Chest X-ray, PA view. Patient: 59 years old, sex M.
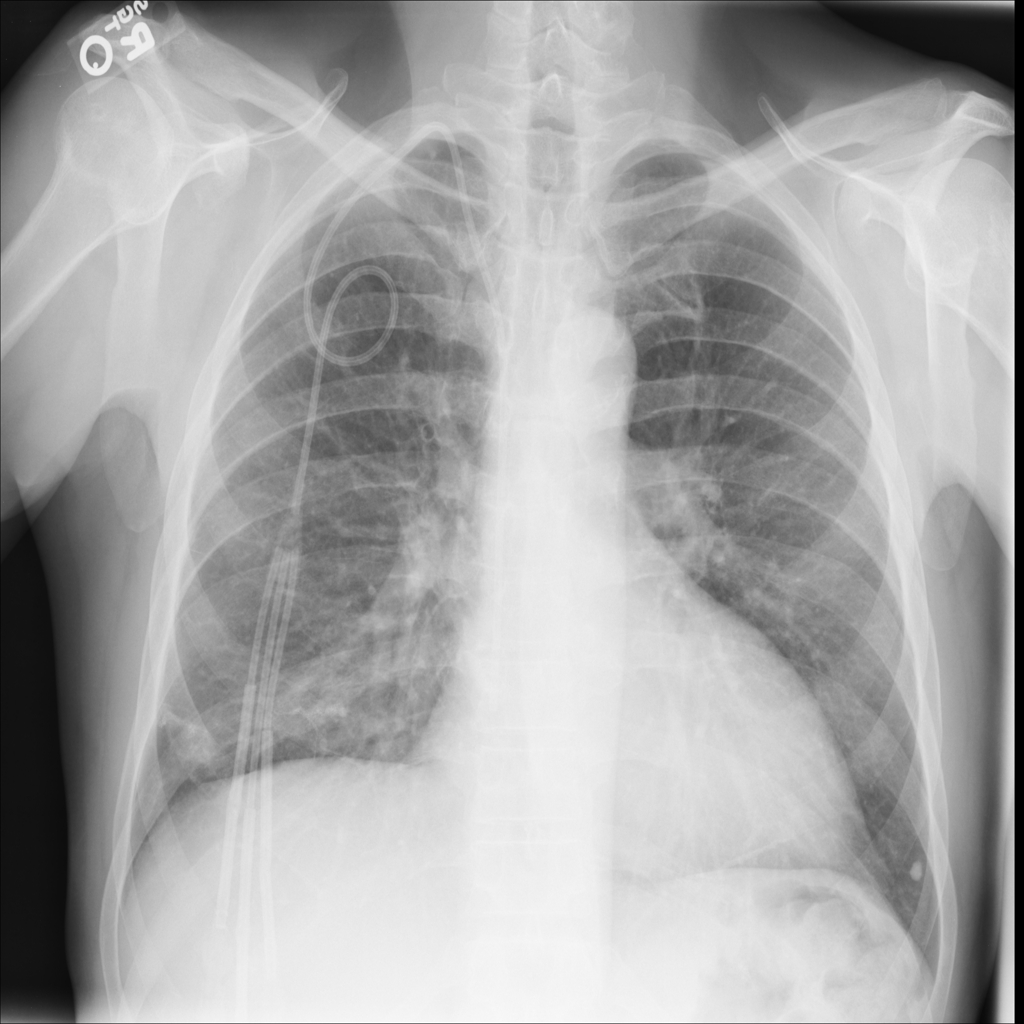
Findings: Infiltration, Nodule